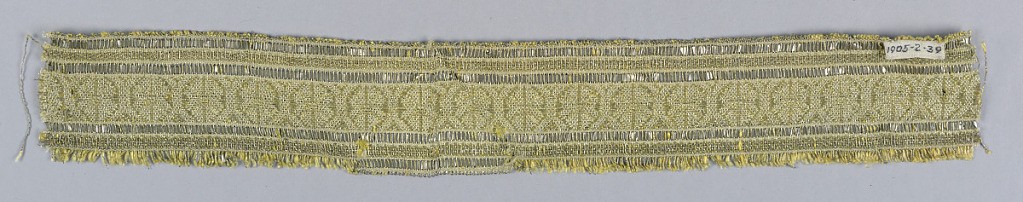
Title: Trimming
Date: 17th century
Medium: silk, metallic thread, metallic strips
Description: Design of broken hexangles arranged as a central band with borders on either side comprised of metallic strips. Metallic thread and strips on yellow and white.